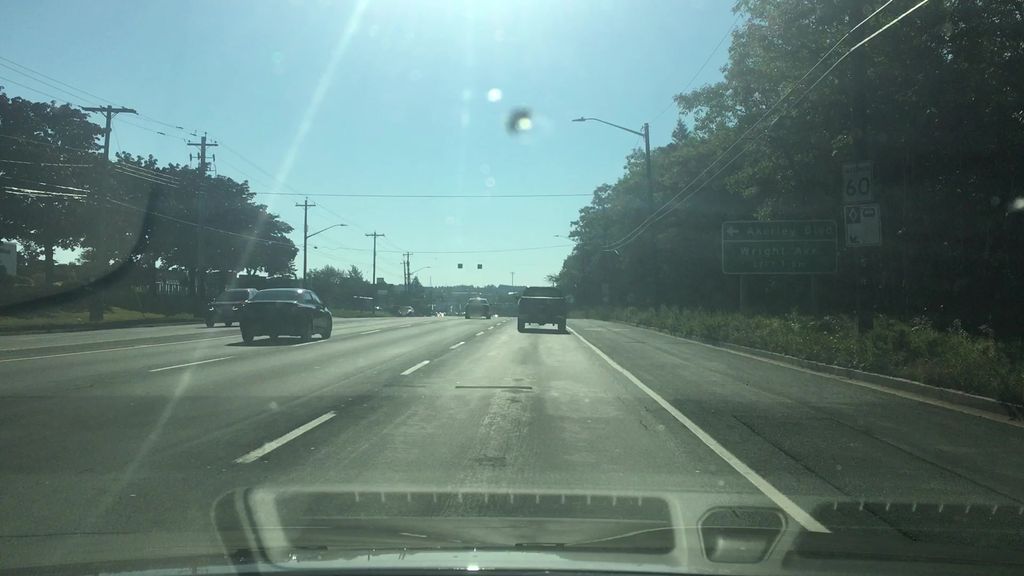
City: halifax